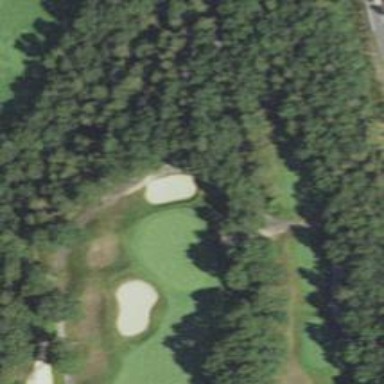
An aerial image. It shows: Path for golf carts.